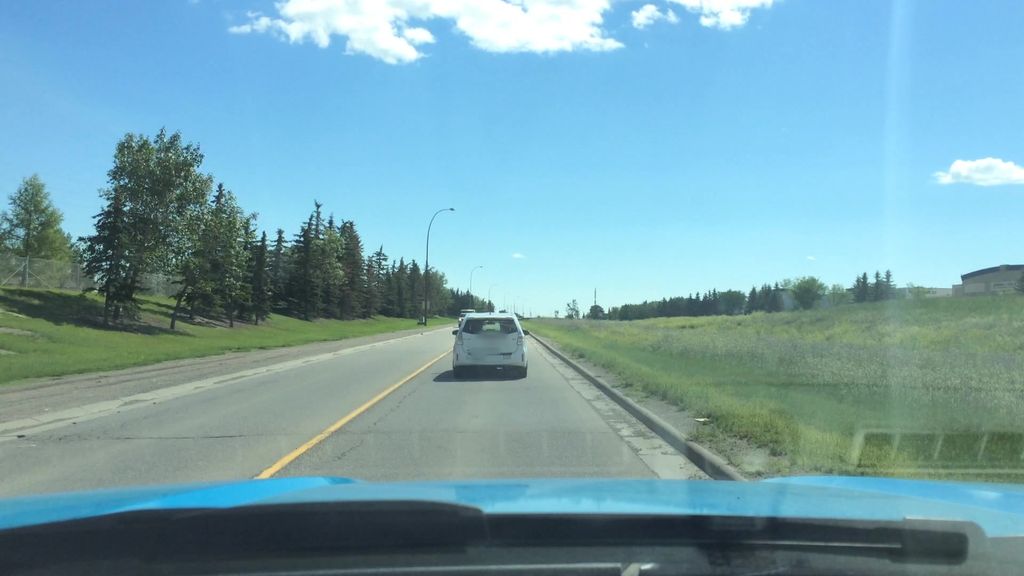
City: calgary